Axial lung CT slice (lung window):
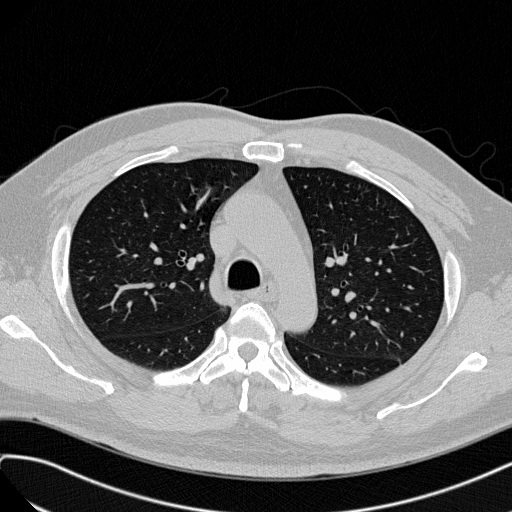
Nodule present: no